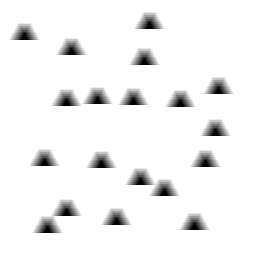
Squares: 0
Triangles: 19
Stars: 0
Total shapes: 19